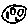
Label: moon